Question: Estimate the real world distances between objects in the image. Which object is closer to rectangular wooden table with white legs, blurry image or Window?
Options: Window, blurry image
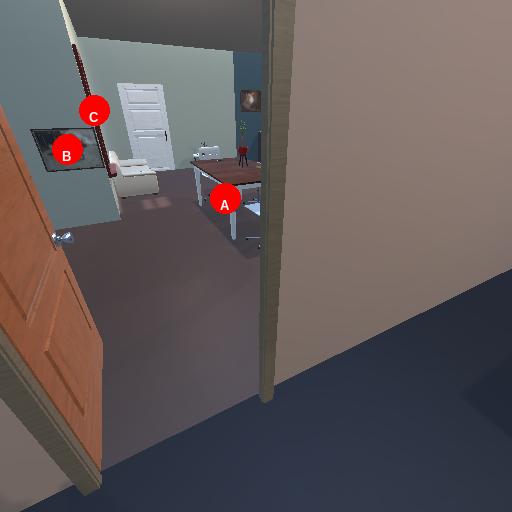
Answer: Window